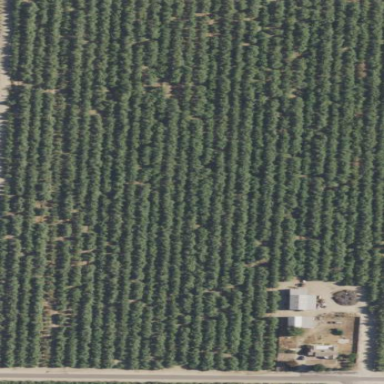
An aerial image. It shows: Almond orchard with rows of almond trees.